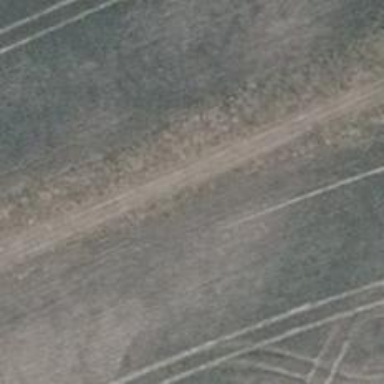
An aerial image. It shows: Grassy track with grade 5 track type.